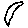
Label: moon